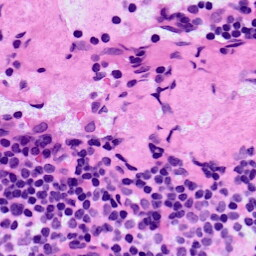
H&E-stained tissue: LymphNode